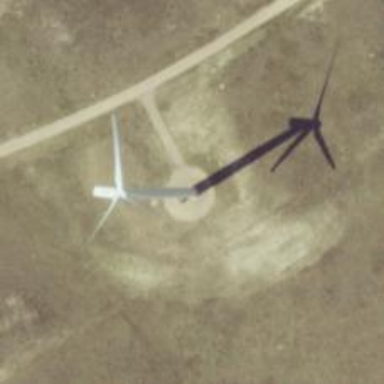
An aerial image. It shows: Wind power generator utilizing wind turbines.